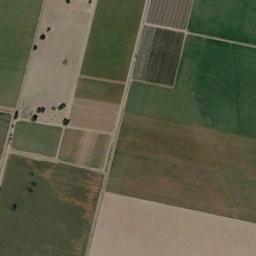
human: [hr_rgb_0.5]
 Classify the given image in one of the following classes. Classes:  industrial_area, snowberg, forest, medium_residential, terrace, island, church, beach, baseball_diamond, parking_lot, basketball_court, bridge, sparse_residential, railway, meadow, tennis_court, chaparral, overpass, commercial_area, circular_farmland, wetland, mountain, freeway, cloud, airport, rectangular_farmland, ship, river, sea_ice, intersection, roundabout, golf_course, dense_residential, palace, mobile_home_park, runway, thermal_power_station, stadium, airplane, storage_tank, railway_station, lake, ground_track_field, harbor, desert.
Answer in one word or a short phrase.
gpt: rectangular_farmland